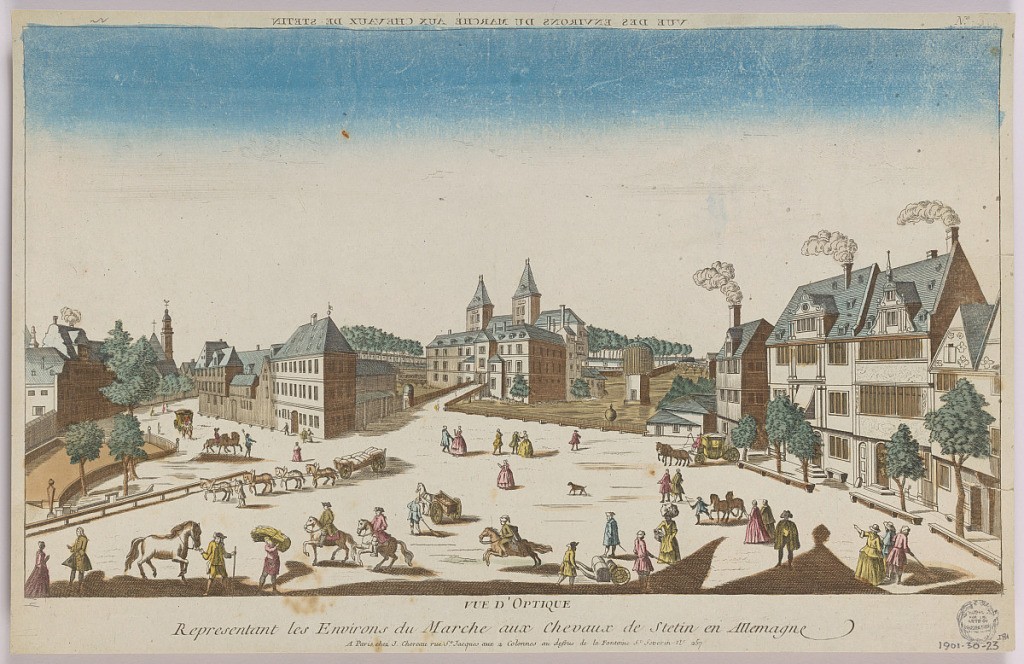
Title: Peep-show, Vue d'Optique Representant les Environs du Marché aux Chevaux de Stetin en Allemagne
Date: ca. 1750
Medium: Engraving in ink with washes of watercolor on paper, mounted on scrapbook page
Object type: Print
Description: Peep-show print